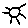
Label: sun